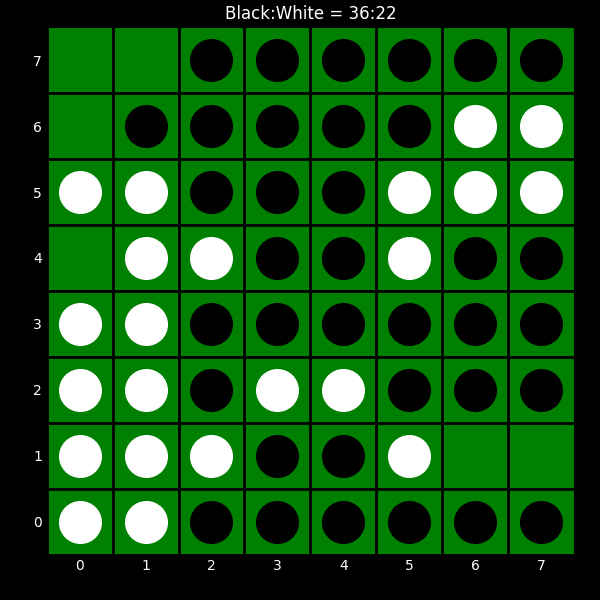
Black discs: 36
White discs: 22